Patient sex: M
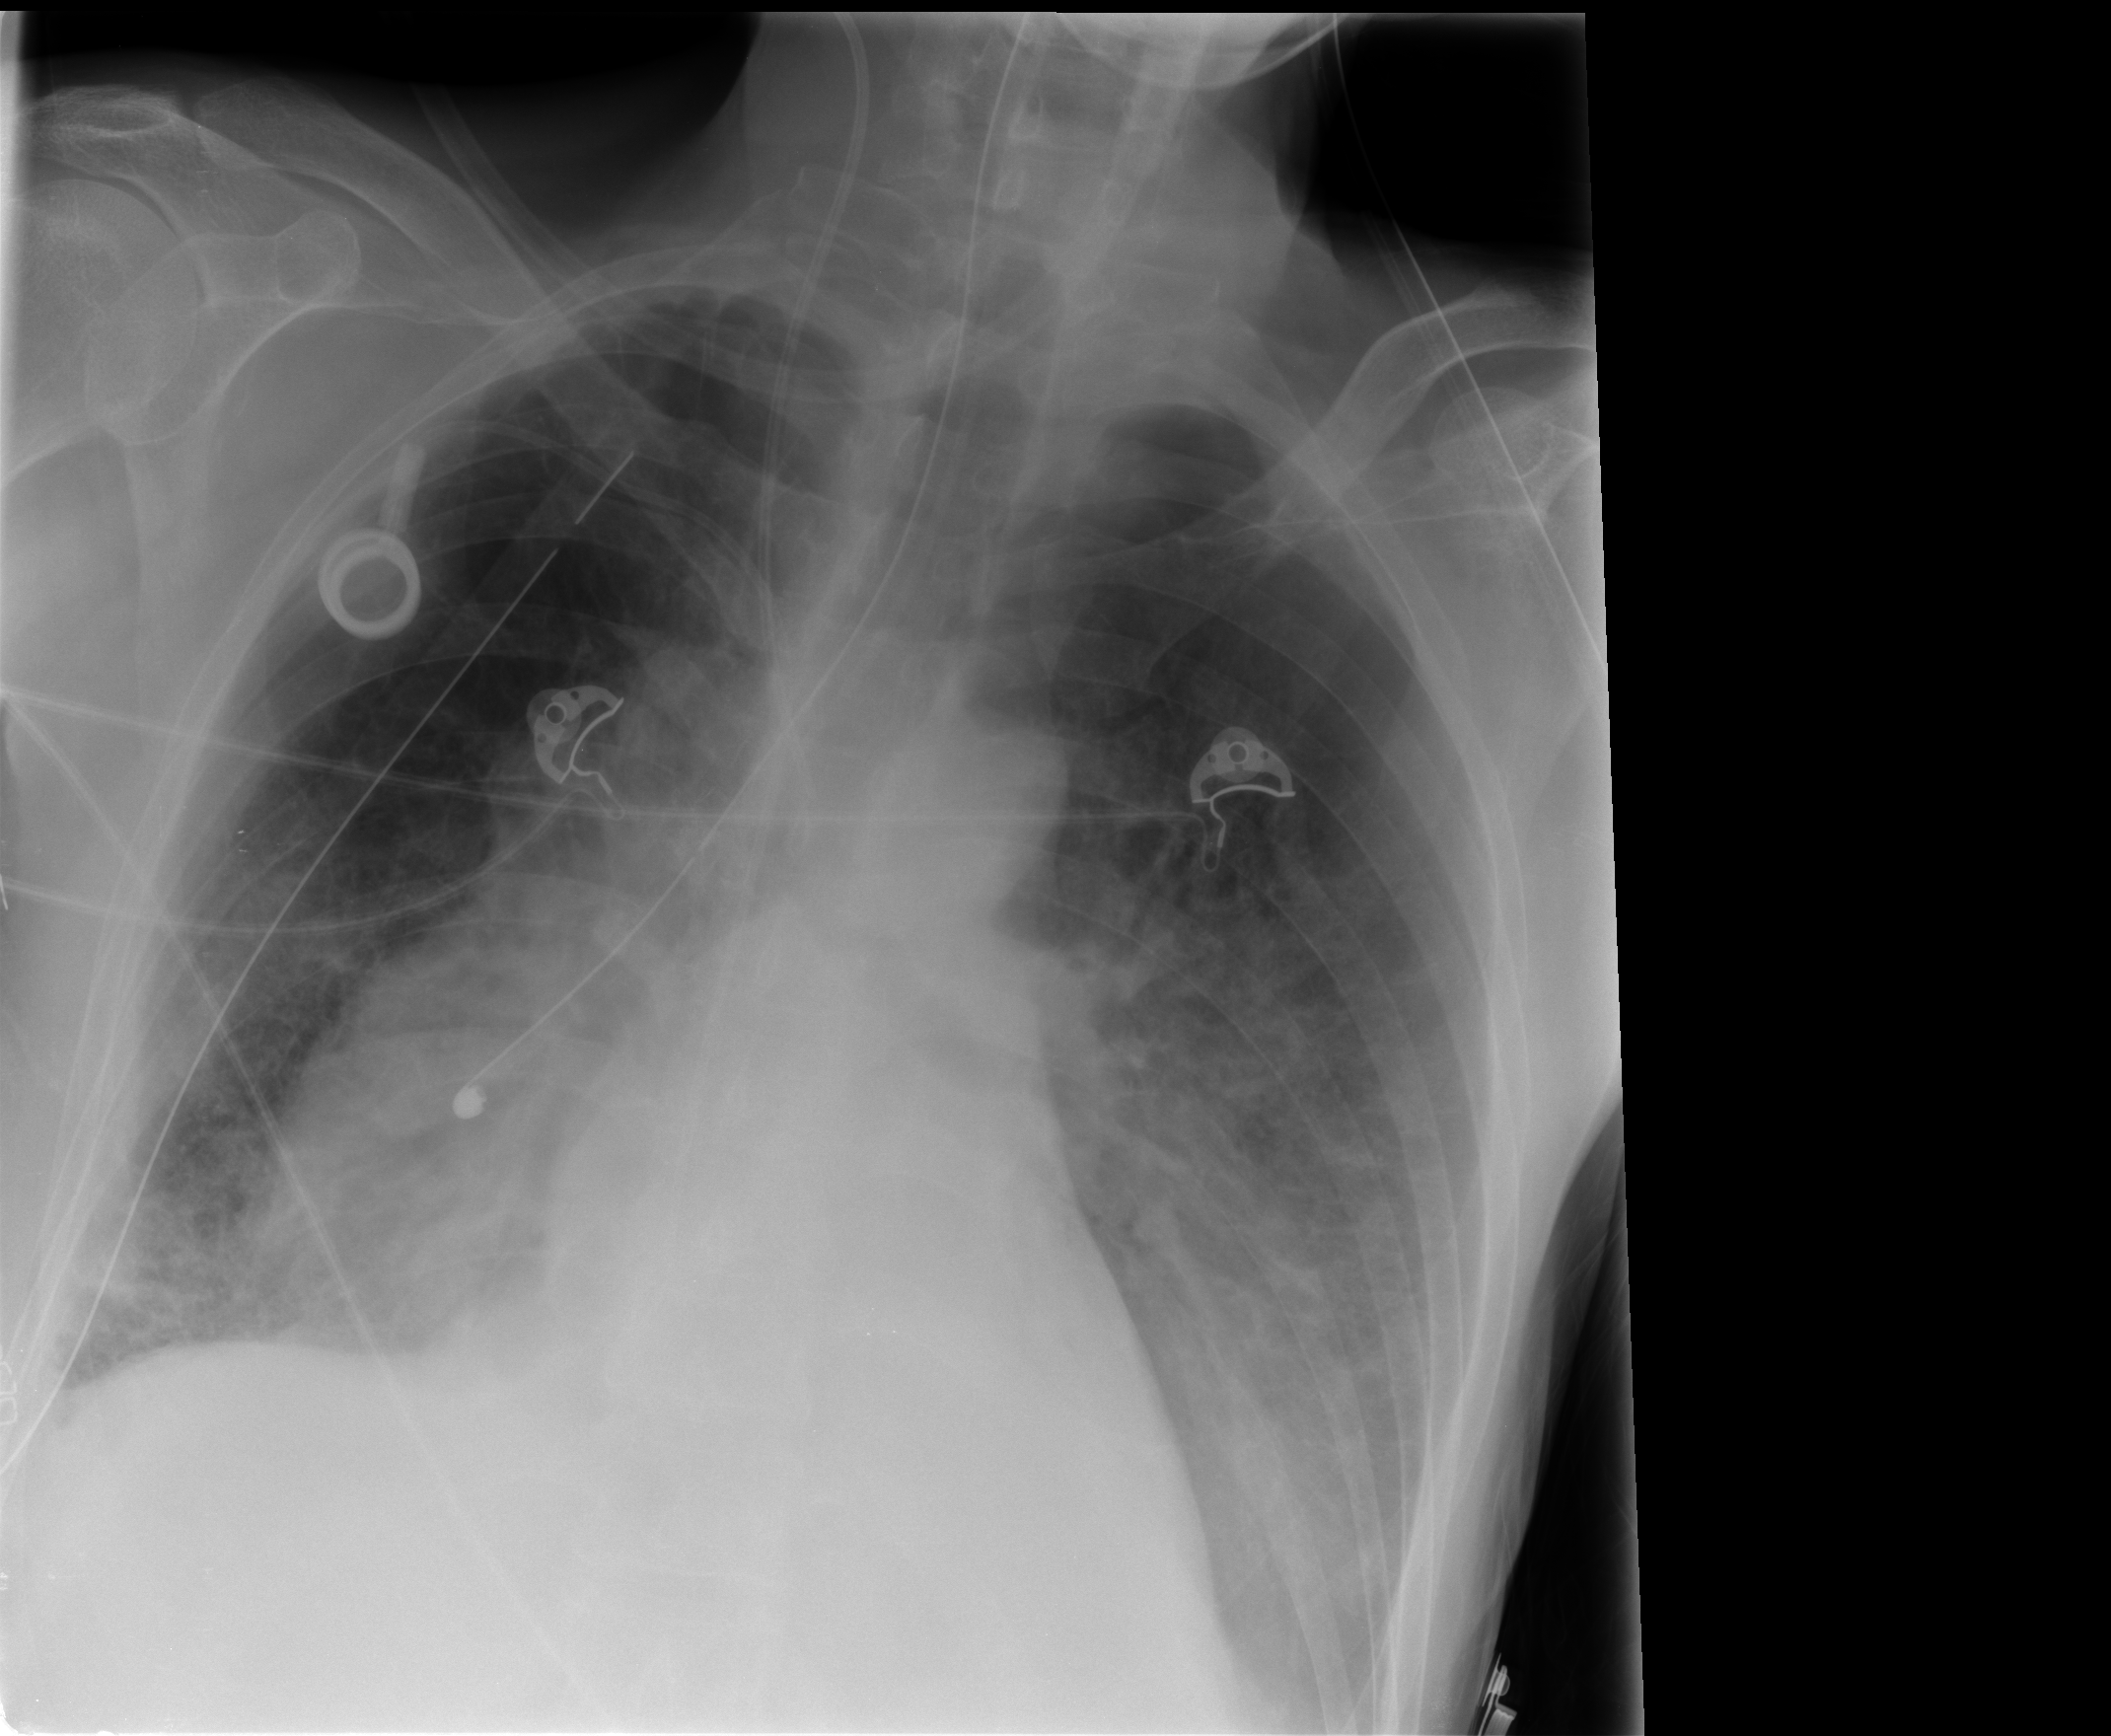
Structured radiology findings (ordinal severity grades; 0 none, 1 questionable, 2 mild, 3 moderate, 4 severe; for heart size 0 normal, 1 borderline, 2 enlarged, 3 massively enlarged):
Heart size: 0
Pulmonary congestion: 2
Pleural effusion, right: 0
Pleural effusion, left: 2
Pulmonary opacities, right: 1
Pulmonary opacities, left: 1
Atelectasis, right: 2
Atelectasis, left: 2